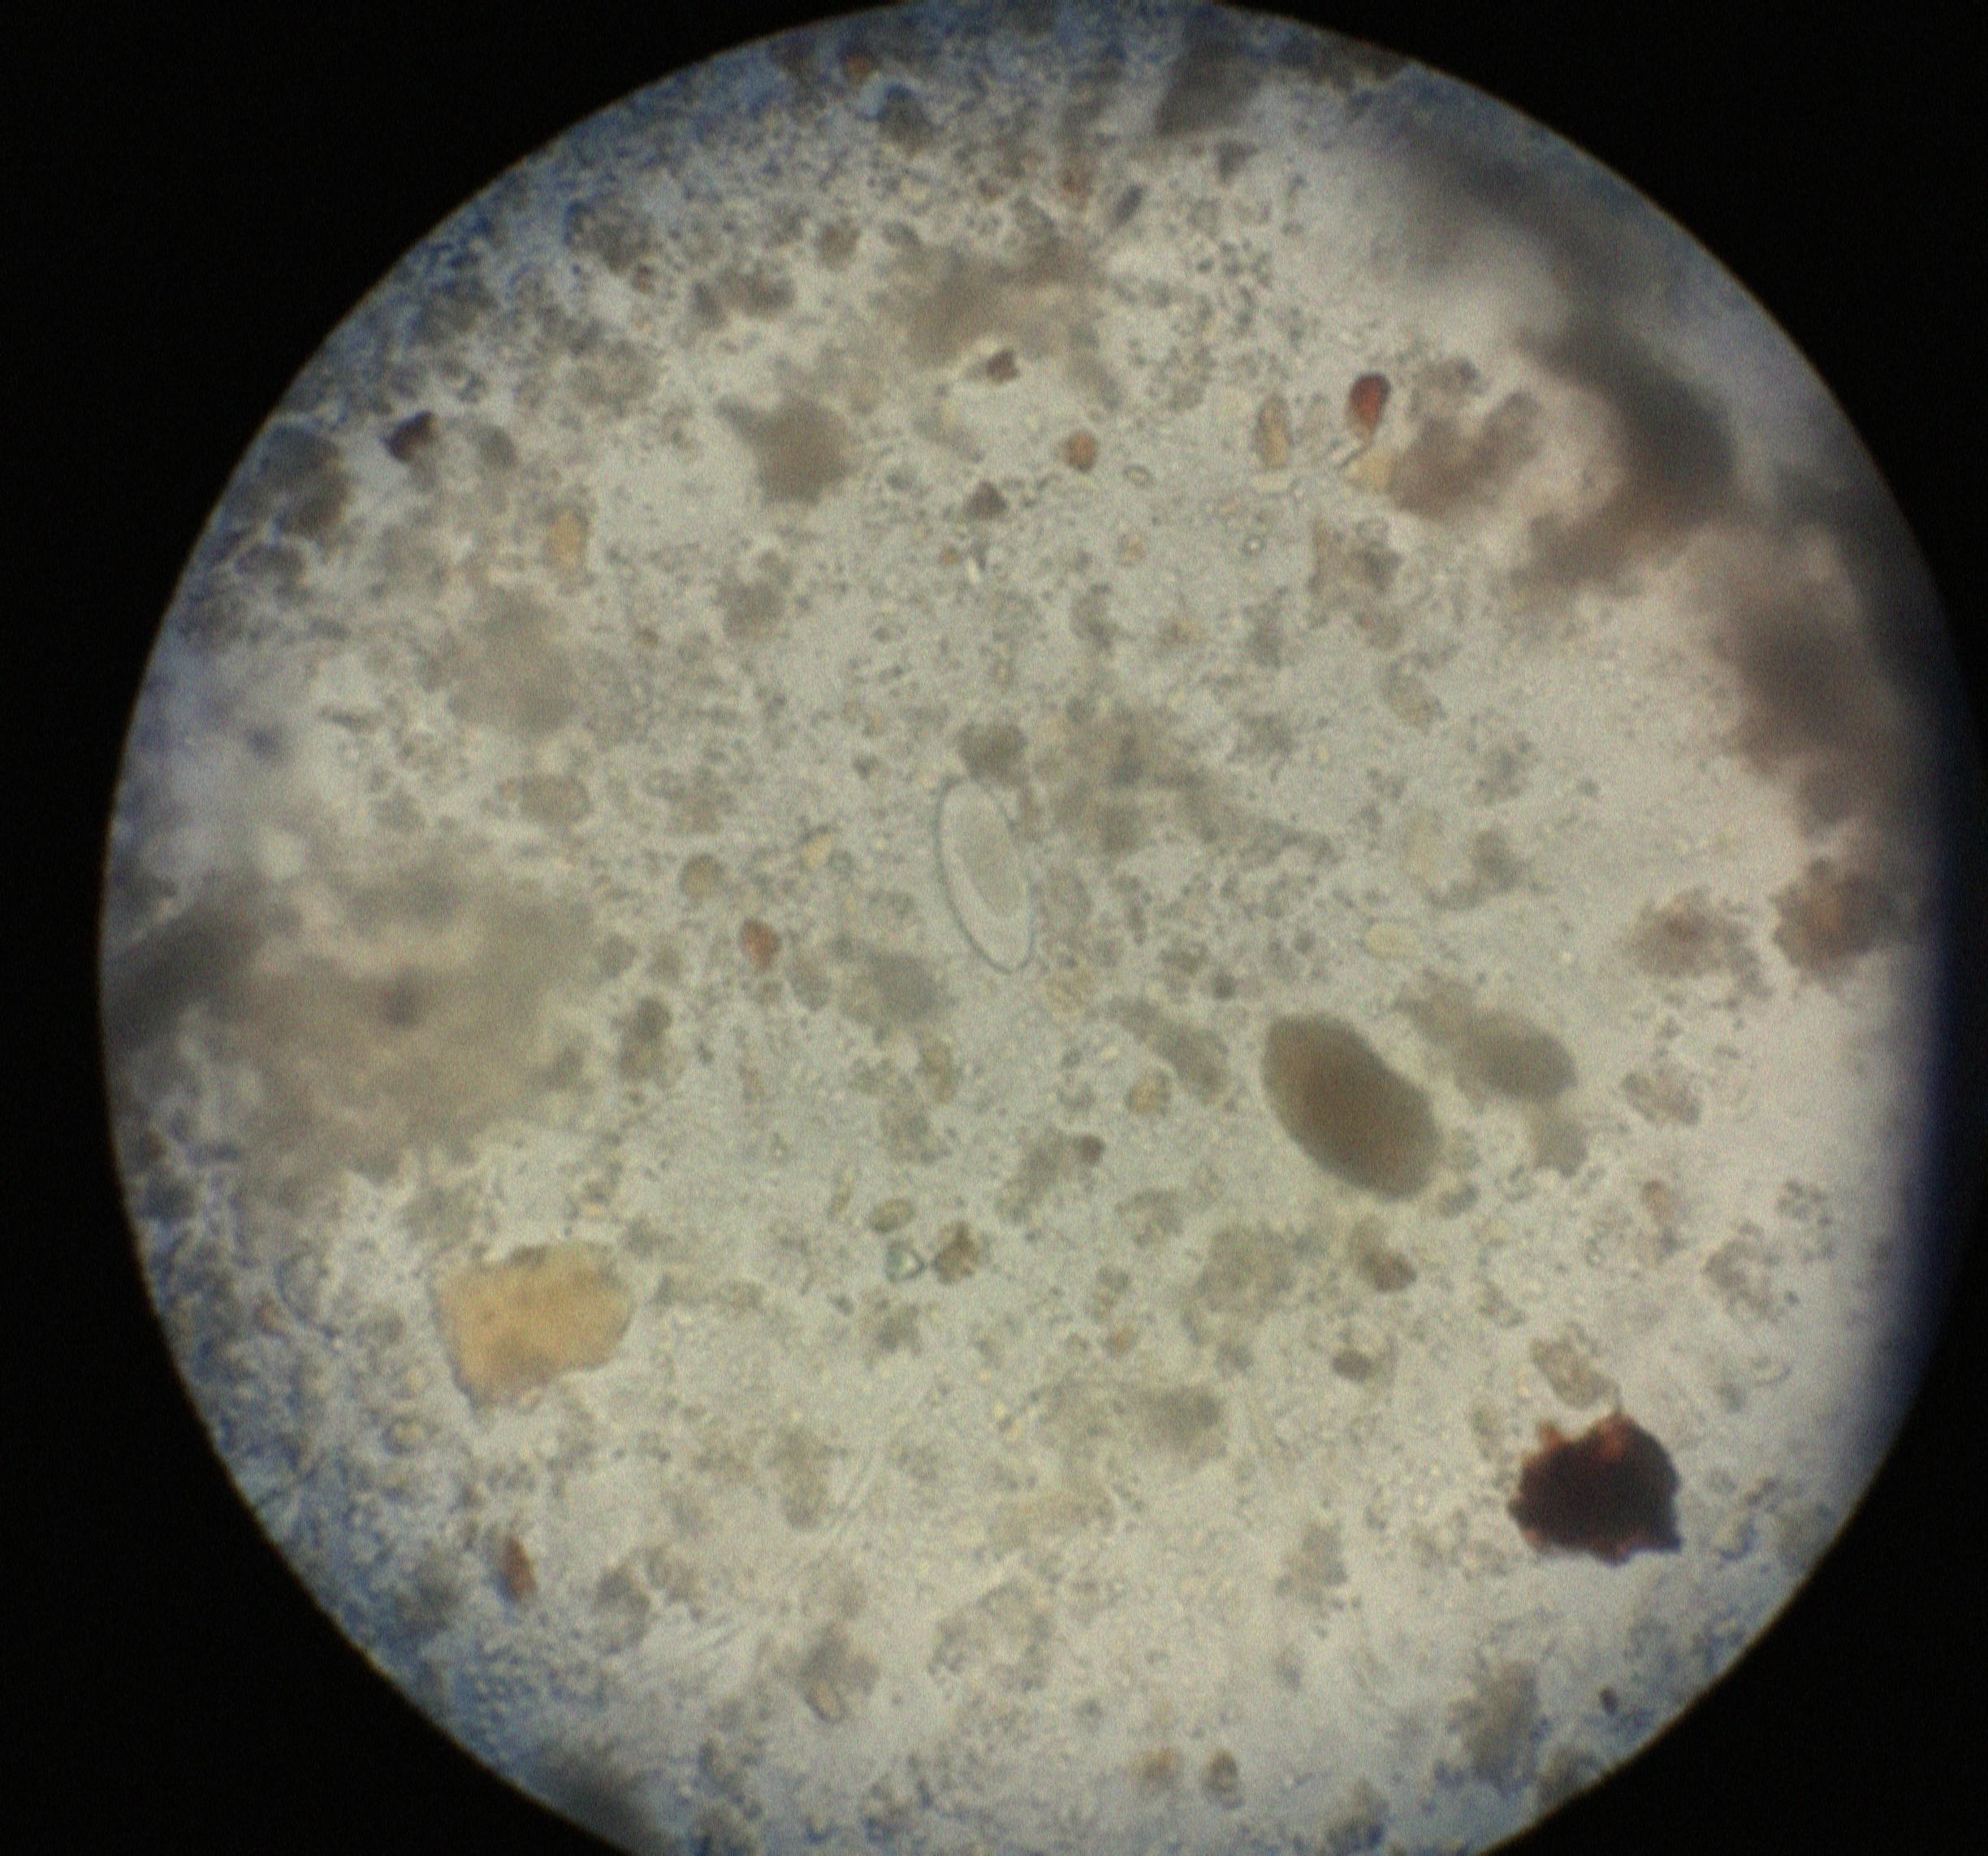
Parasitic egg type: Enterobius vermicularis